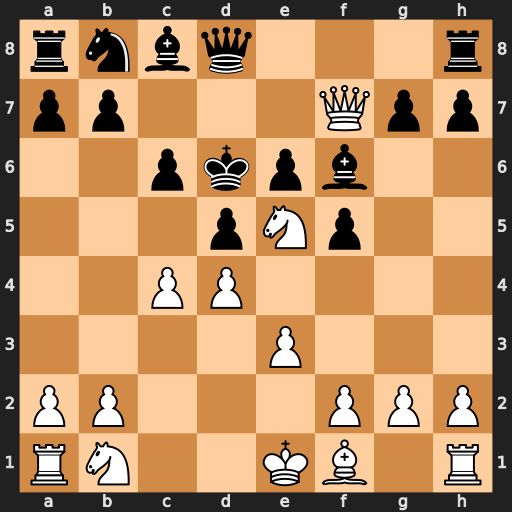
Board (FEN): rnbq3r/pp3Qpp/2pkpb2/3pNp2/2PP4/4P3/PP3PPP/RN2KB1R
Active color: w
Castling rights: KQ
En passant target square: -
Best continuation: c5#